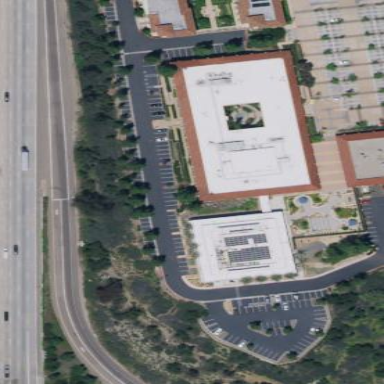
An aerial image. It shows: Office building.